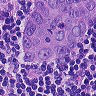
Metastatic tissue present: yes